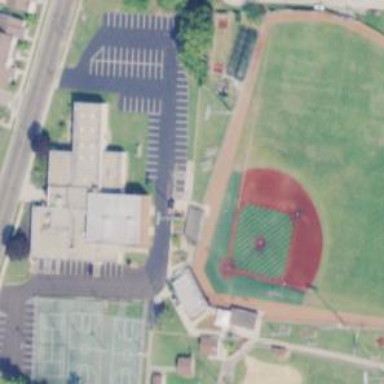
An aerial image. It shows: Foul line on baseball field.